Question: I am looking for widget which looks something like image shown bellow

I am not having any idea how to achieve this kind of image transformation, can anyone guide me from where I need to start or which is the android class I need to modify on order to have this, does anyone have any sample code which I can refer?
Thanks
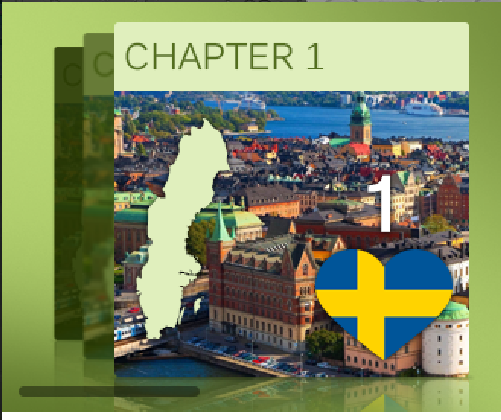
Answer: You can achieved this by using the StackView feature. Check out below links,Hope this link help for you.
1) <URL>
2) <URL>
3) <URL>